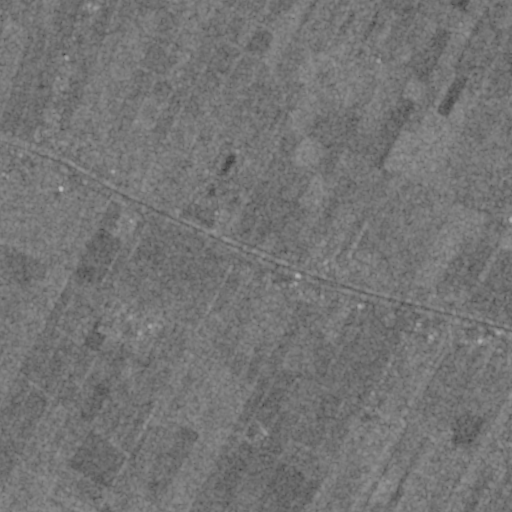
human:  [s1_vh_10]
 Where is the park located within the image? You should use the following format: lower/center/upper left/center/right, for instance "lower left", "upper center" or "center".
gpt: The park is located in the lower right of the image.
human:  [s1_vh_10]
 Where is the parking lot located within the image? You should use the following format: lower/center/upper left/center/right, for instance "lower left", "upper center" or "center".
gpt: The parking lot is located in the lower right of the image.
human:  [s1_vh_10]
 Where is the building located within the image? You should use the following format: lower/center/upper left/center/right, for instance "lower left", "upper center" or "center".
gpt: The building is located in the lower right of the image.
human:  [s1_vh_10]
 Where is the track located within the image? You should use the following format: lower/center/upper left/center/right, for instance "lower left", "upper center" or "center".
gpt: There is no track in the image.

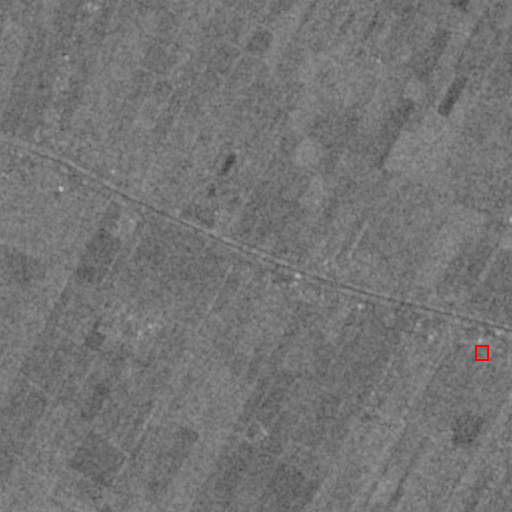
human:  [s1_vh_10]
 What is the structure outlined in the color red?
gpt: The structure outlined in red is a park.
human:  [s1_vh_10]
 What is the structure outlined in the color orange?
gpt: There is no orange outline.